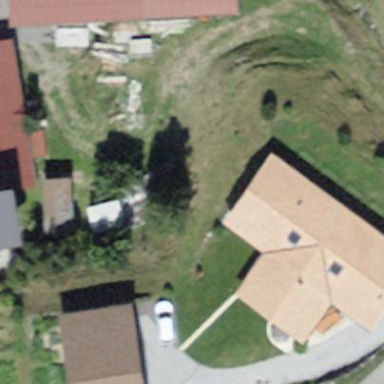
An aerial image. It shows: Simple and straightforward house.